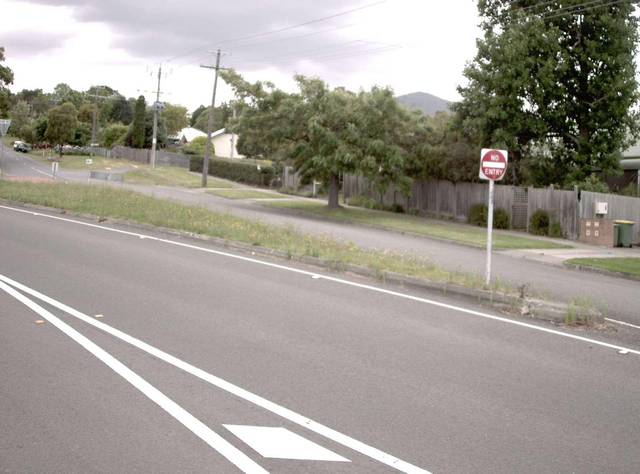
Region: Australia
Coordinates: -37.649, 145.526